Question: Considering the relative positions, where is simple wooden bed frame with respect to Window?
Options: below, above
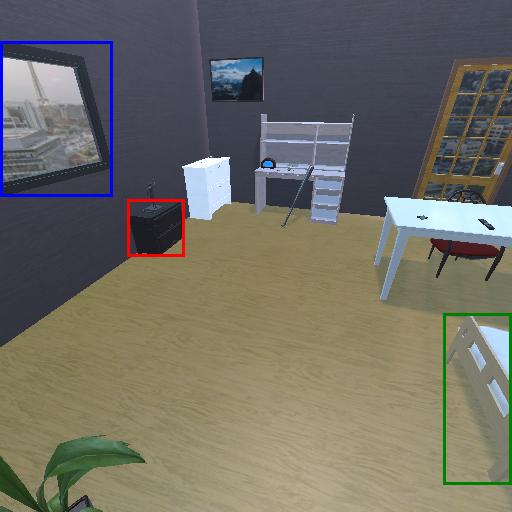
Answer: below